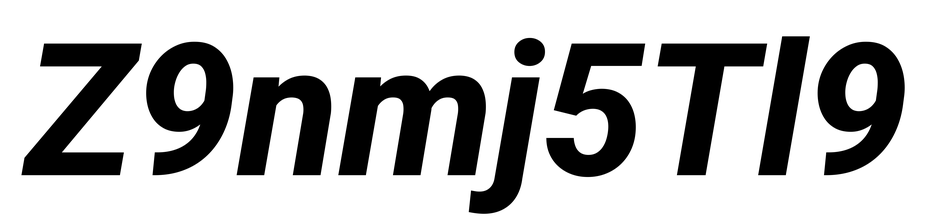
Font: Roboto-Italic_ExtraBold_Italic